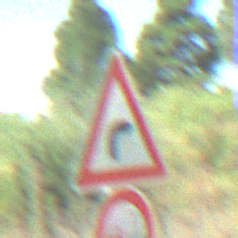
Verkehrszeichen: KurveRechts
Zusatzzeichen unten: VerbotUeberholenEinspurigeFahrzeuge
Umgebung: Outdoor, Special
Tageszeit: Midday
Wetter: PartlyCloudy
Licht: Natural
Jahreszeit: NotSpecified
Kontrast: HighContrast